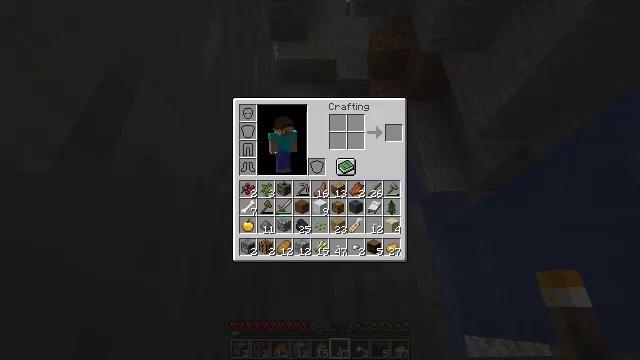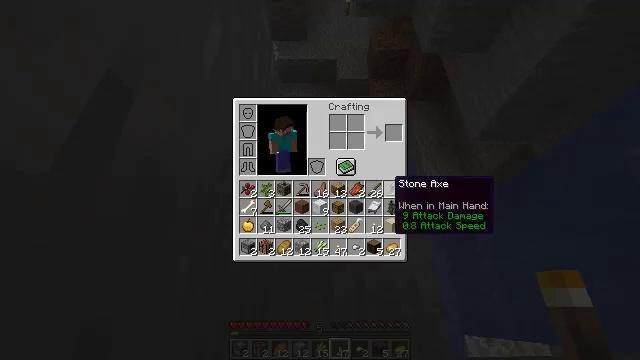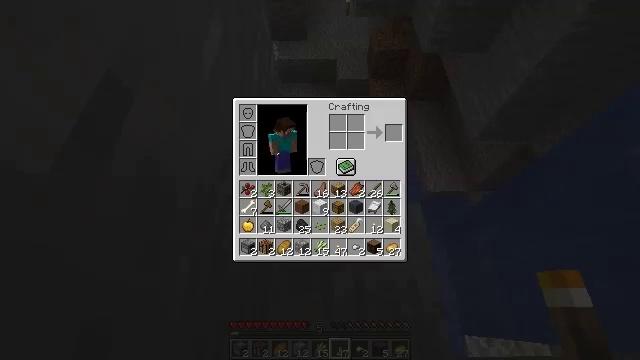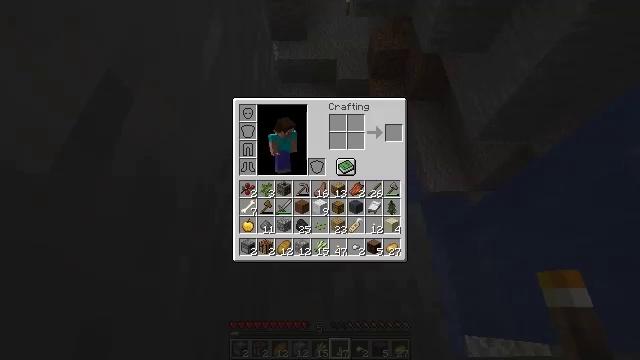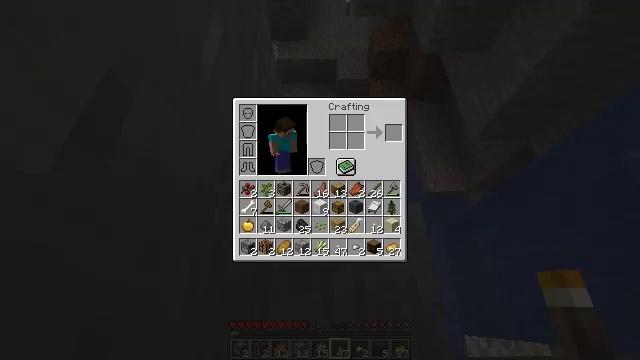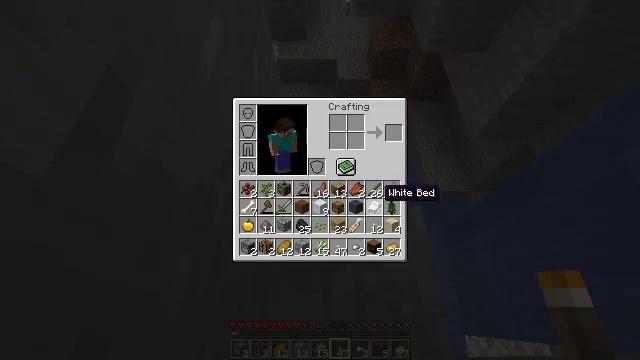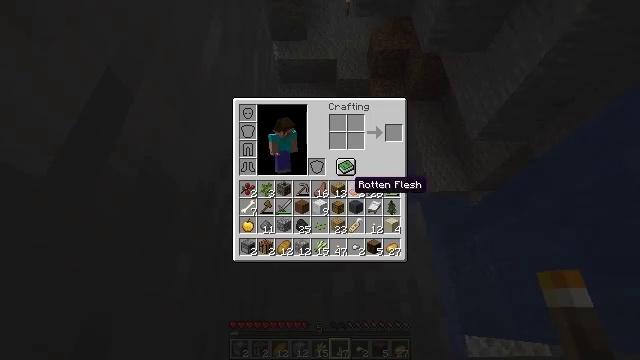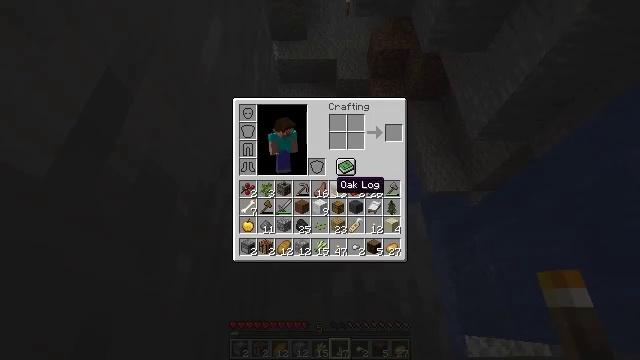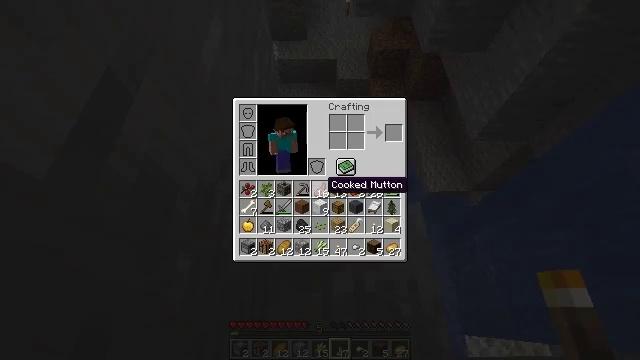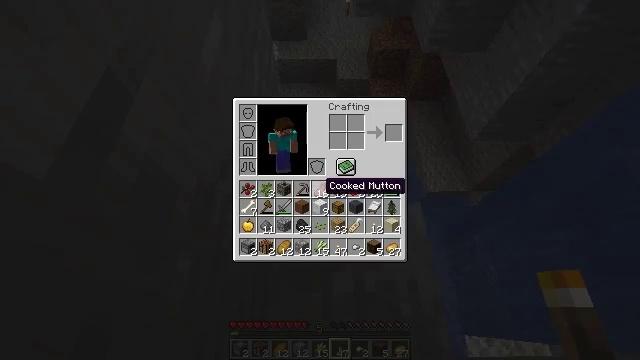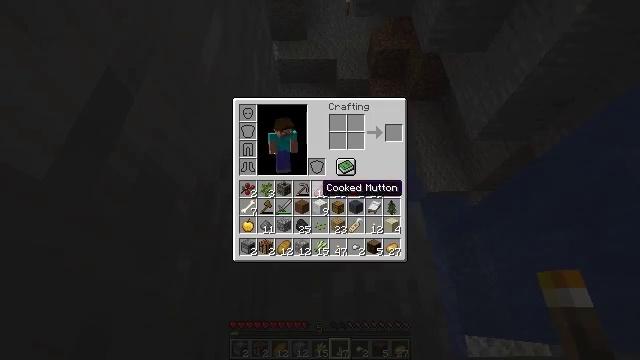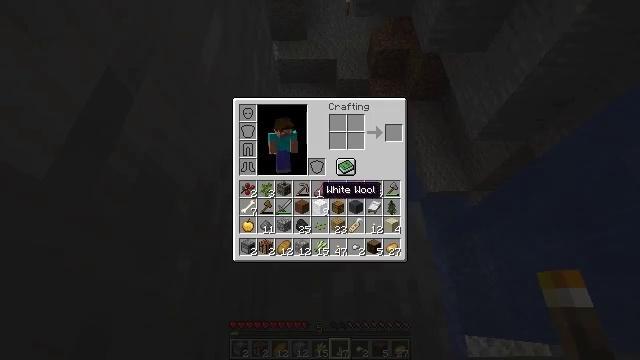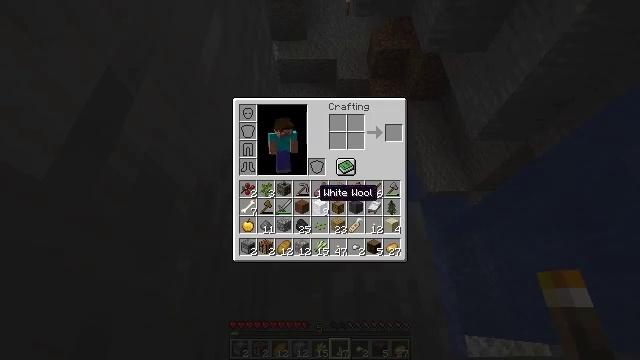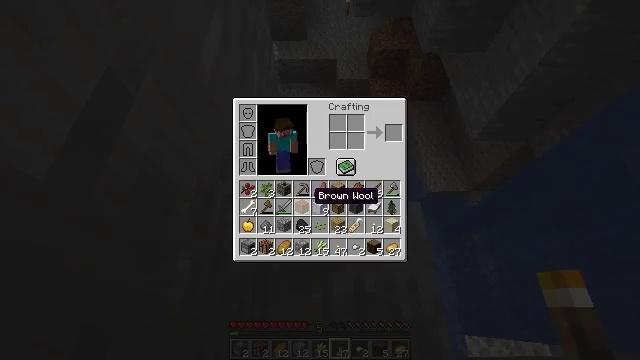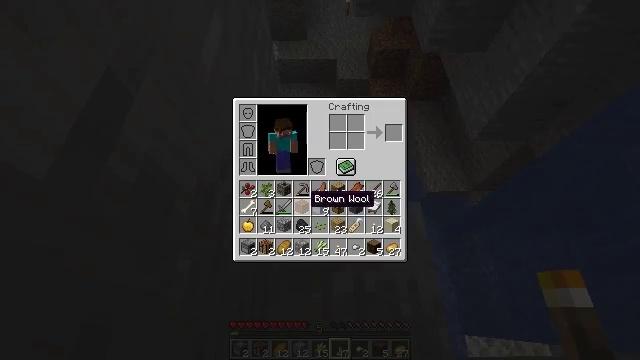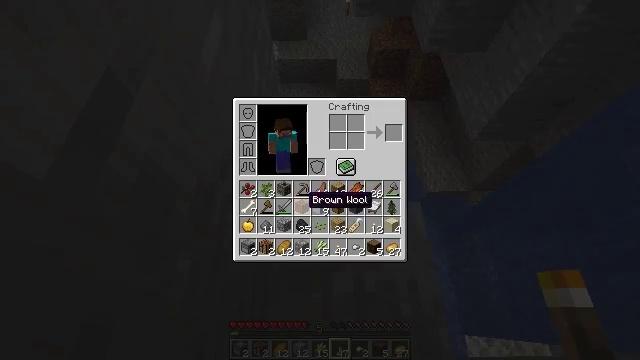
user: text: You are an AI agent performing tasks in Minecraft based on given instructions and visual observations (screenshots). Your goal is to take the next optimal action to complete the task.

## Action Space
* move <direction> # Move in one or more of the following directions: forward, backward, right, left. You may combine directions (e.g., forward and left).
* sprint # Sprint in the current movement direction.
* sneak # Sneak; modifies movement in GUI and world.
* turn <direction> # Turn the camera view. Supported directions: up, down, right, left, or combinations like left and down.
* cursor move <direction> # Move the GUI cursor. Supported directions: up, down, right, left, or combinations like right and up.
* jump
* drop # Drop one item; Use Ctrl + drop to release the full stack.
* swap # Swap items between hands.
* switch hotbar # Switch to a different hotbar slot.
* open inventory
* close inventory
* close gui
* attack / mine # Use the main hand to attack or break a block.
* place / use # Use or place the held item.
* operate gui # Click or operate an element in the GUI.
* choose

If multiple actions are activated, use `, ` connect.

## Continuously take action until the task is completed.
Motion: motion action
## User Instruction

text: Remove a brown wool block from the inventory.
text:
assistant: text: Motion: sprint, cursor move right and down
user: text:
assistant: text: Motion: sprint, cursor move right and down
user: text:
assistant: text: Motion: sprint
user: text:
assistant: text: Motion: sprint
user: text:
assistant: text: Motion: sprint, cursor move left
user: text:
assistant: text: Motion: sprint, cursor move left and up
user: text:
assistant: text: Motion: sprint, cursor move left
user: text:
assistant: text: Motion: sprint, cursor move left
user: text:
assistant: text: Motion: sprint
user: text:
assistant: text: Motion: sprint
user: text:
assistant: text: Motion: sprint
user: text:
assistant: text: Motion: sprint
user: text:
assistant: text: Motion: sprint
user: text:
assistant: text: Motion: sprint
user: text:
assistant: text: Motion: sprint
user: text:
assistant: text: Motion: sprint
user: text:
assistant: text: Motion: sprint, drop
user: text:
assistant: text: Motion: sprint, drop
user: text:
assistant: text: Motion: sprint, drop
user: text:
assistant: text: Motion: sprint
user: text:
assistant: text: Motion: cursor move right
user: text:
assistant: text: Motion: no_op